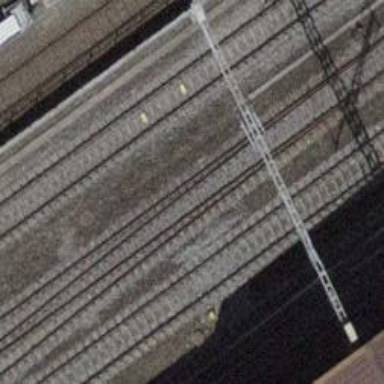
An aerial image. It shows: Single-track railway with electrified contact lines.